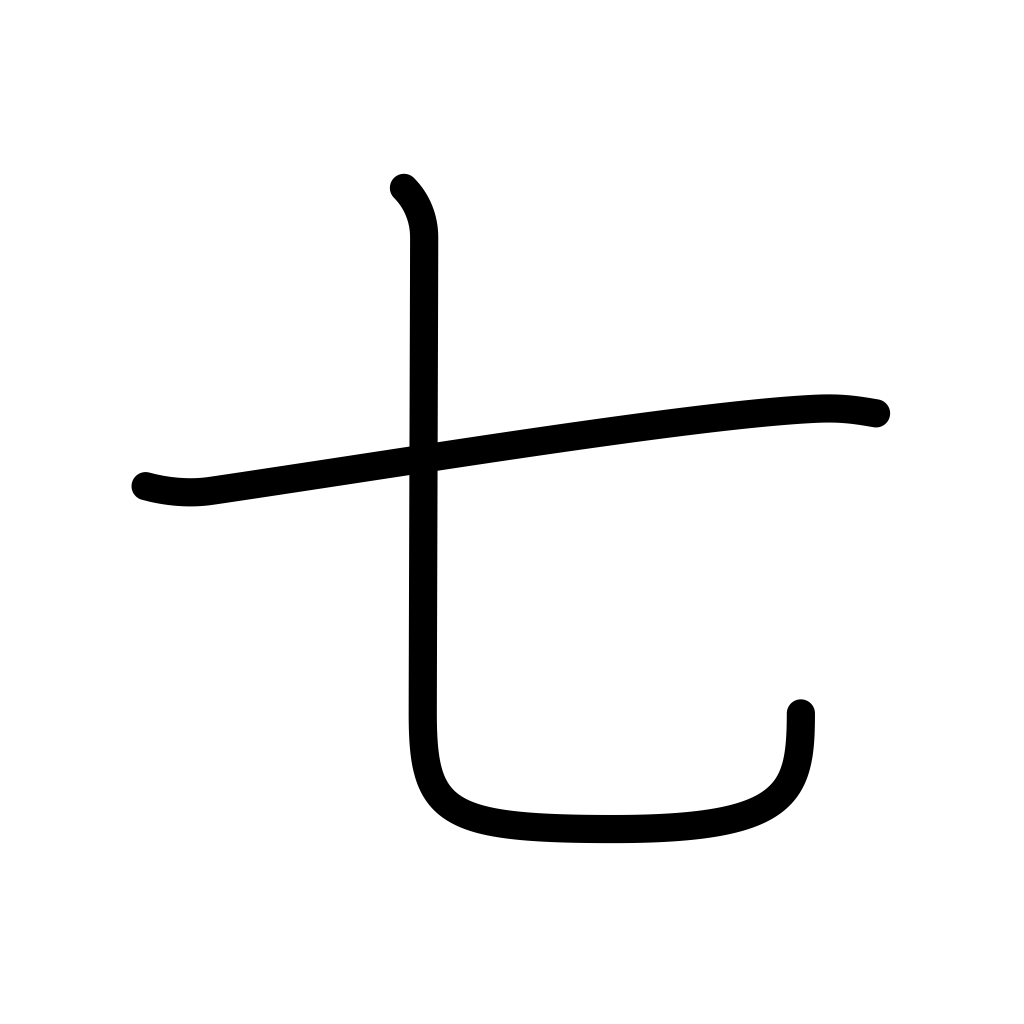
Meaning: seven